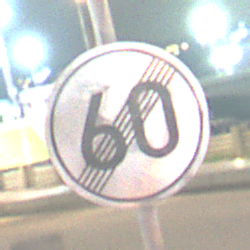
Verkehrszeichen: EndeGeschwindigkeit60
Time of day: Night
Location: Outdoor (Urban)
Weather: PartlyCloudy
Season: NotSpecified
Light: Artificial